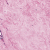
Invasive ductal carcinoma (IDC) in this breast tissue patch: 0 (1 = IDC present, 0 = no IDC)